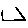
Label: triangle